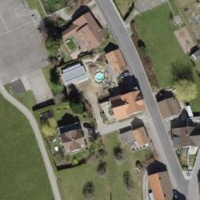
EUNIS habitat code: 55
Species observed at this site:
Dipsacus fullonum